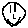
Label: smiley face